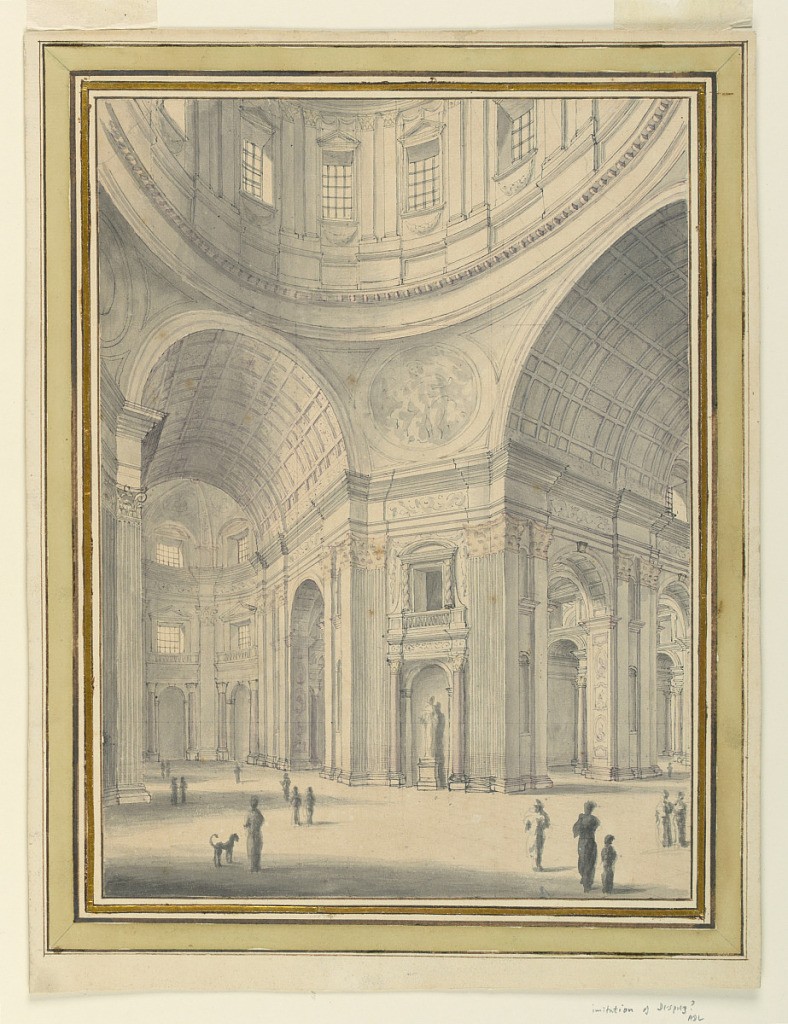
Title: Church Interior
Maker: Victor Louis, French, 1731 - 1802
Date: ca. 1770
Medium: Pen and ink, brush and watercolor, graphite on laid paper
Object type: Drawing
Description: Design of the interior of a large, domed church.